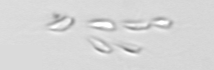
Label: Dinobryon